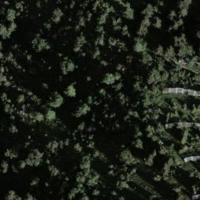
EUNIS habitat code: 45
Species observed at this site:
Sorbus aucuparia